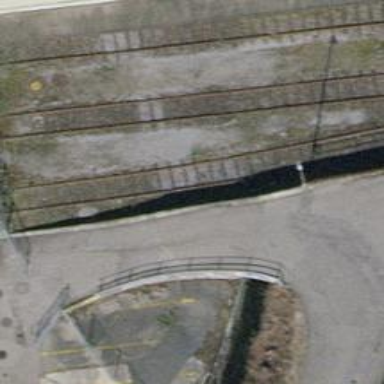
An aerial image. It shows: Abandoned railway yard with one track.